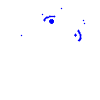
Particle: electron